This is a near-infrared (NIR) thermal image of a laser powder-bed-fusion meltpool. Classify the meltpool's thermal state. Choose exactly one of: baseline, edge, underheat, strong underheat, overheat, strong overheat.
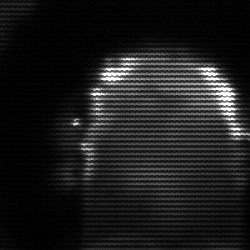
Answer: baseline